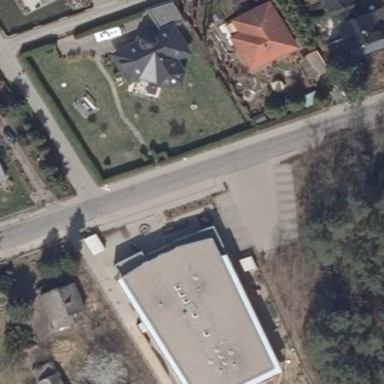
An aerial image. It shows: Kindergarten building.